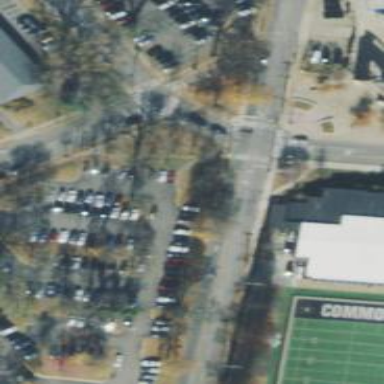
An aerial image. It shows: Marked crossing on the road.